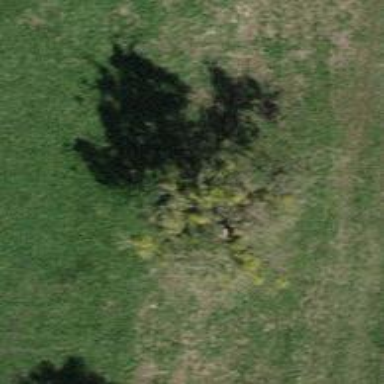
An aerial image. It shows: Single tag "natural: tree."